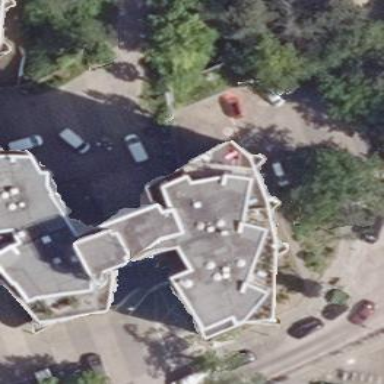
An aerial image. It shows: Part of building with flat gray roof.